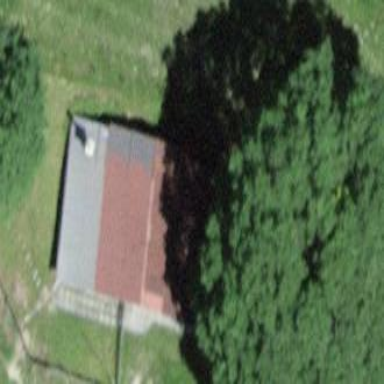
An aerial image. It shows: Barn.